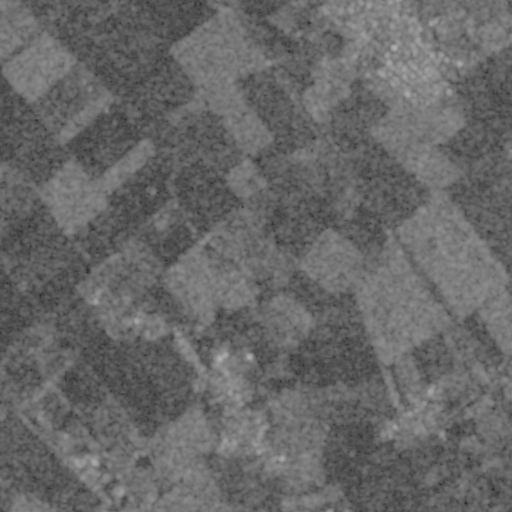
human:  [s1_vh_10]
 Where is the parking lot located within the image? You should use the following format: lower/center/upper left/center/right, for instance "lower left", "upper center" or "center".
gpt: The parking lot is located in the upper right of the image.
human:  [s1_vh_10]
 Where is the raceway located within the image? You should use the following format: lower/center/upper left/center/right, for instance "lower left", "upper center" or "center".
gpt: The raceway is located in the center of the image.
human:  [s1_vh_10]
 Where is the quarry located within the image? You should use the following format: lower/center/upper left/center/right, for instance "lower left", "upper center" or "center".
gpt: There is no quarry in the image.

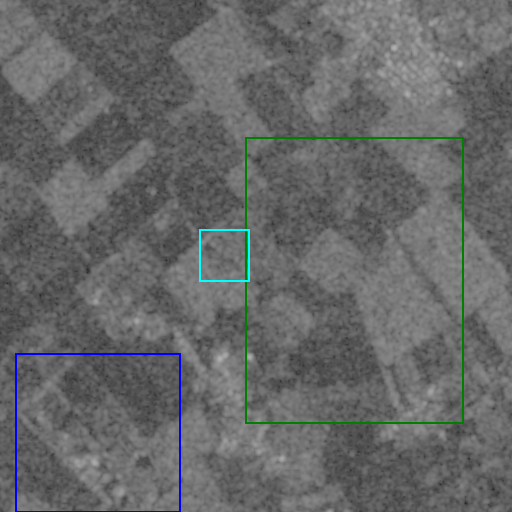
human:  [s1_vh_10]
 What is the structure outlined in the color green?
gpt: The structure outlined in green is a crop field.
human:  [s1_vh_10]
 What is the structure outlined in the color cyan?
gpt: The structure outlined in cyan is a park.
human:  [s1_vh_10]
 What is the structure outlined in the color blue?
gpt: The structure outlined in blue is a quarry.
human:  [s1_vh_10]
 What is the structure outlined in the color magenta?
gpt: There is no magenta outline.